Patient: sex M, age 46
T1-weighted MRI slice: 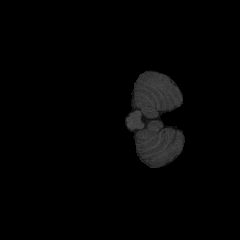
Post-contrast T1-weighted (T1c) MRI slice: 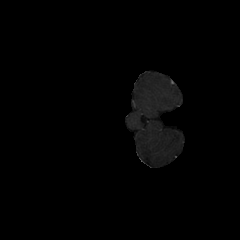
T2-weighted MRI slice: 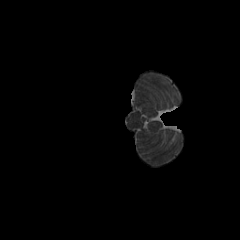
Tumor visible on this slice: no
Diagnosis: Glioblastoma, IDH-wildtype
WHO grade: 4